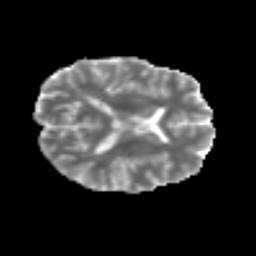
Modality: MD
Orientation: axial
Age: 49
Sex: male
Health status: ill
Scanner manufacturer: siemens
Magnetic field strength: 3 T
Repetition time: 8.7 s
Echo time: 0.11 s